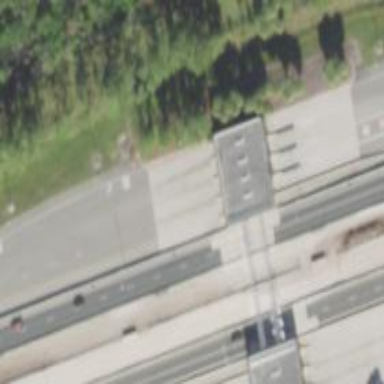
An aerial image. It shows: Toll gantry on the road.